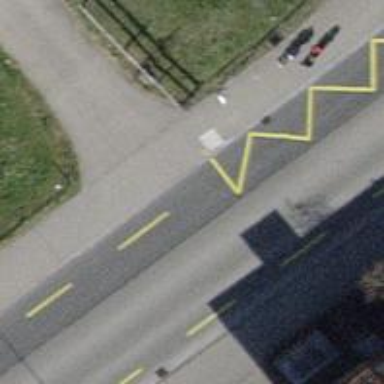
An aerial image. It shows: Bus stop with platform for public transport.